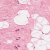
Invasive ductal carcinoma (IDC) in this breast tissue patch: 0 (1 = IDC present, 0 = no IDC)